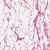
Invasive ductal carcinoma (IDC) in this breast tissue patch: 0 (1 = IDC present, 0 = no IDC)